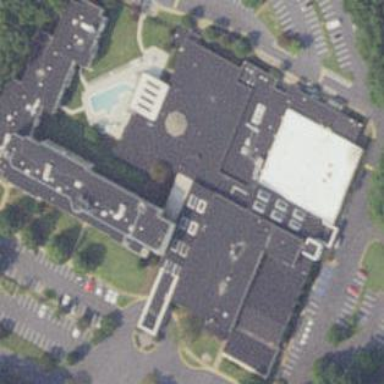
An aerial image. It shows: Hotel building.